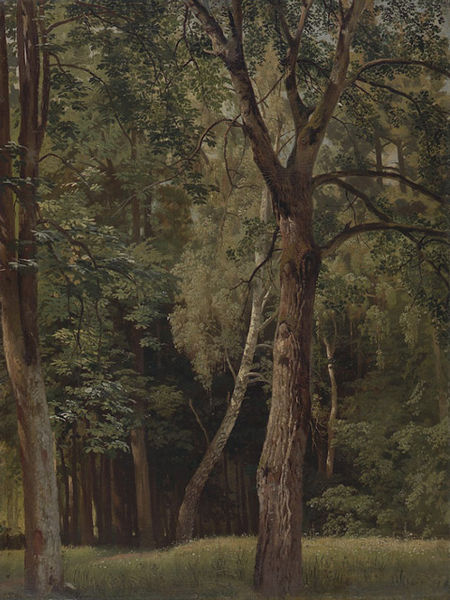
Titel: Laubwald mit Kastanien und Birken
Künstler: Johann Wilhelm Schirmer
Standort: Karlsruhe
Institution: Staatliche Kunsthalle Karlsruhe
Schlagwörter: blue, white, black, dark, green, painting, flowers, brown, wood, flower, sky, tree, field, landscape, nature, trees, forest, grass, light, road, color, meadow, day, leaves, trunk, bend, bent, birch, branches, leaf, colour, grasses, branch, weeds, tall, woods, oak, dense, trunks, scenery, ligh, bark, tres, deep, highlights, thicket, crooked, trunkž